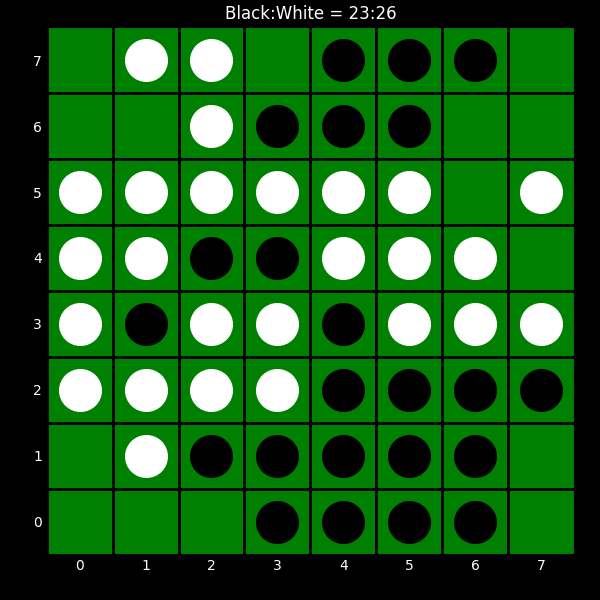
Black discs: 23
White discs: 26